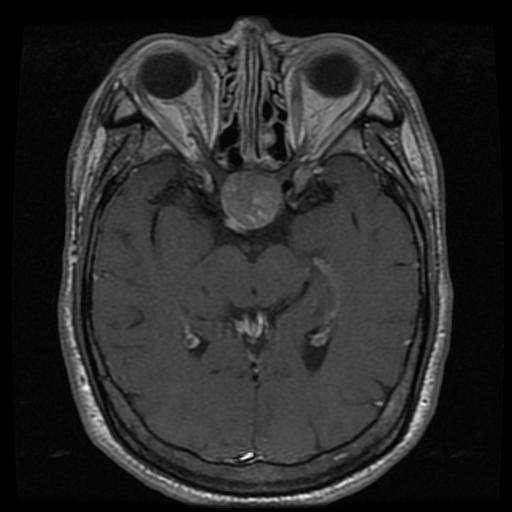
Label: pituitary